Interaction volume radius: 5 \u00c5
Interaction volume height: 25 \u00c5
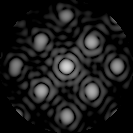
Disorder parameter: 0.148